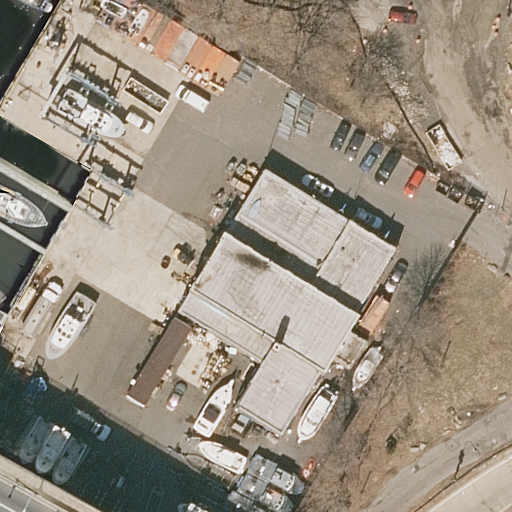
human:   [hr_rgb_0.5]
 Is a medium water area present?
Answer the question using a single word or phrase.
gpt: no

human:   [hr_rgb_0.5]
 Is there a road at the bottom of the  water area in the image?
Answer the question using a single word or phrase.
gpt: yes

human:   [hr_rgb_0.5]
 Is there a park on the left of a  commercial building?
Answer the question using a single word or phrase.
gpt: no

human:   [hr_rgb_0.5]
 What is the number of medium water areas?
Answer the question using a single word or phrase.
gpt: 0

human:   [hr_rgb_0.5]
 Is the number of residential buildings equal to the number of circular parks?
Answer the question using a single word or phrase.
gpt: no

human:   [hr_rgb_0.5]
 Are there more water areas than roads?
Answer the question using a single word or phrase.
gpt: no

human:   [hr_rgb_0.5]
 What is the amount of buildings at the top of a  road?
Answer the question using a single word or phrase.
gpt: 1

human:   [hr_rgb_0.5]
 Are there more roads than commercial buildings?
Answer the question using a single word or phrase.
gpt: yes

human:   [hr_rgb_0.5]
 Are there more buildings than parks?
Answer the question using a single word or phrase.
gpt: yes

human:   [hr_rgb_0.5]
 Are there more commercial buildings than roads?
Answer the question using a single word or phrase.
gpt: no

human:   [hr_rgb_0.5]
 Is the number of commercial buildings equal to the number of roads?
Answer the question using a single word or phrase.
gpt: no

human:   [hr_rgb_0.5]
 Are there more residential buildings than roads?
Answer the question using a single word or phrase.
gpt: no

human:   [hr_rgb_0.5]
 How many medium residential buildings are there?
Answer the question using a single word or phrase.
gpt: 0

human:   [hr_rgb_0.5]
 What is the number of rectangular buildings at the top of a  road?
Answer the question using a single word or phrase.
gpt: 0

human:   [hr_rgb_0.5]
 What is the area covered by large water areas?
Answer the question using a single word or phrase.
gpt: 649m2

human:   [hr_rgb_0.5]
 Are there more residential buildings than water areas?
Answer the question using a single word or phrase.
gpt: yes

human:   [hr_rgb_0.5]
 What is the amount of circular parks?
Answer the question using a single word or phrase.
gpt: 0

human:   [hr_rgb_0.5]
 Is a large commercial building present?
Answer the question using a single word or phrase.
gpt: no

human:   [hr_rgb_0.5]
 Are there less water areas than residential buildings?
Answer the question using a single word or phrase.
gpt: yes

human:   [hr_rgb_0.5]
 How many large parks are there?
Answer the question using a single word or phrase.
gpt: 1

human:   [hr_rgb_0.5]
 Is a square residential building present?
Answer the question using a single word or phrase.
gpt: no

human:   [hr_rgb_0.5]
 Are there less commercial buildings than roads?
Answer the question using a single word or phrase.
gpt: yes

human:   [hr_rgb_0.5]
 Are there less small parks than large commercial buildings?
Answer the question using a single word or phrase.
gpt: no

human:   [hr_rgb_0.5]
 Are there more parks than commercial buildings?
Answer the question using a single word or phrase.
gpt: yes

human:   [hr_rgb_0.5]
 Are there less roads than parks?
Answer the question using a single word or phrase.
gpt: no

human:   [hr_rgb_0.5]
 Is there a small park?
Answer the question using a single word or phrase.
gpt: no

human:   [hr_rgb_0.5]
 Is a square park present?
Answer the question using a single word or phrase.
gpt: no

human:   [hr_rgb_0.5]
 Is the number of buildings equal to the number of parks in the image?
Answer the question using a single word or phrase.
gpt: no

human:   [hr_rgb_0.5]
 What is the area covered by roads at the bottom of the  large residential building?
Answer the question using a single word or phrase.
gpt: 0m2

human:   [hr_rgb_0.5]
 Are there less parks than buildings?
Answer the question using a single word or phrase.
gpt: yes

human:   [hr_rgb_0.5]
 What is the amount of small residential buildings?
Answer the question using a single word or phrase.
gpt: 1

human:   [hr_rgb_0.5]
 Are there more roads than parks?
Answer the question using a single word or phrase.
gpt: yes

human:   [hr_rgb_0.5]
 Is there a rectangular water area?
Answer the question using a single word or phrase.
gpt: yes

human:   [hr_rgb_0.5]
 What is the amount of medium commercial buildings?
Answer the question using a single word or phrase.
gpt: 0

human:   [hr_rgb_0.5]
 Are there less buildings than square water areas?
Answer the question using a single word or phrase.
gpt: no

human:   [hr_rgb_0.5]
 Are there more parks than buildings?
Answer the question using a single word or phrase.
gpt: no